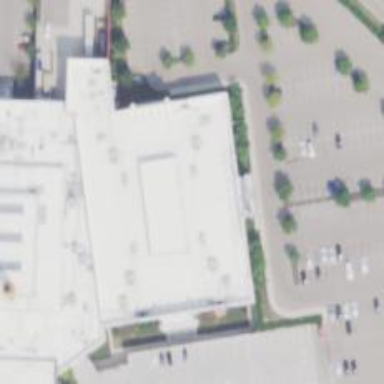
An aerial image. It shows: Retail building.